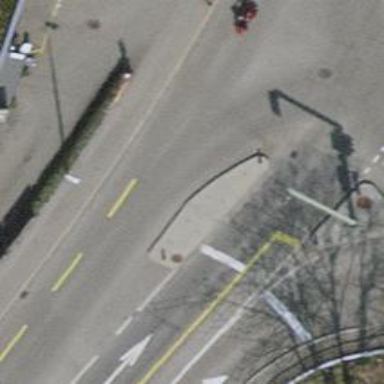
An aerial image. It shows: Road with traffic signals.